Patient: sex M, age 68
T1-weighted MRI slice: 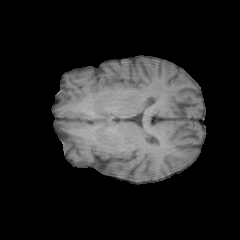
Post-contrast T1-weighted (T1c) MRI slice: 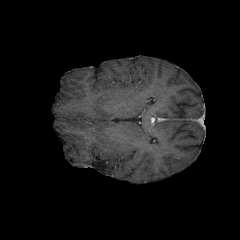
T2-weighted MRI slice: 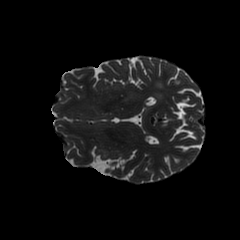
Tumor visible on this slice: yes
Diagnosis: Glioblastoma, IDH-wildtype
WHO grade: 4